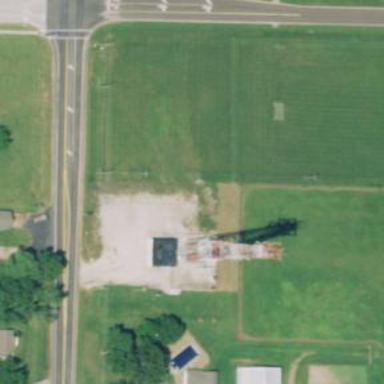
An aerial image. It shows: Man-made mast used for communication purposes.